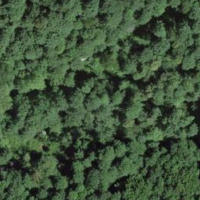
EUNIS habitat code: 41
Species observed at this site:
Prunus padus